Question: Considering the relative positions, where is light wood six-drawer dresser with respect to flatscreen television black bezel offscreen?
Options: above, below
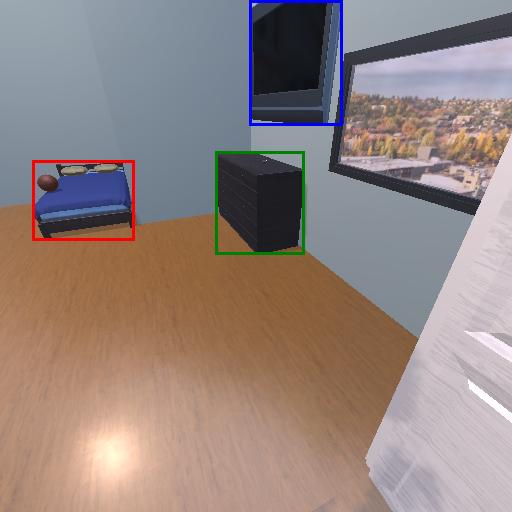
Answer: above